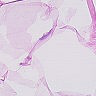
Metastatic tissue present: no